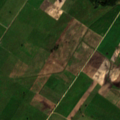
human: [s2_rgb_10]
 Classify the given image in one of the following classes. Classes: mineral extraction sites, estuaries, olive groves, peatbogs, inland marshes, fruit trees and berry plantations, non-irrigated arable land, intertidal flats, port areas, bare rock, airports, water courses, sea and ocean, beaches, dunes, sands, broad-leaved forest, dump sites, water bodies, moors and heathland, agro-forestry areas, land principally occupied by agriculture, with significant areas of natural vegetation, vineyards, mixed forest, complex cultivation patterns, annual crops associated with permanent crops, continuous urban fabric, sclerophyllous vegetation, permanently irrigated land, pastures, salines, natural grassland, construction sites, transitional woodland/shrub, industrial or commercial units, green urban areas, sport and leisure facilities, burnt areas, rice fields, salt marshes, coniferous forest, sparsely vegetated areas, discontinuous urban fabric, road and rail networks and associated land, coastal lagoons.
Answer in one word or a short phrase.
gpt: non-irrigated arable land, complex cultivation patterns, transitional woodland/shrub